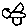
Label: bird